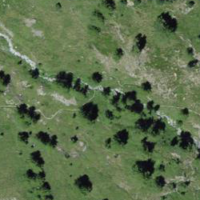
EUNIS habitat code: 31
Species observed at this site:
Phyteuma scheuchzeri
Capra ibex